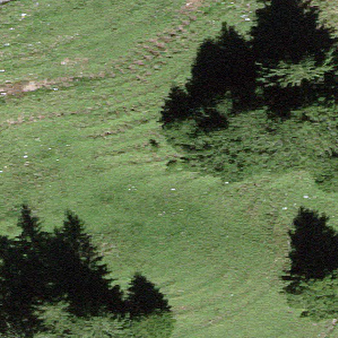
Label: other